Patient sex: M
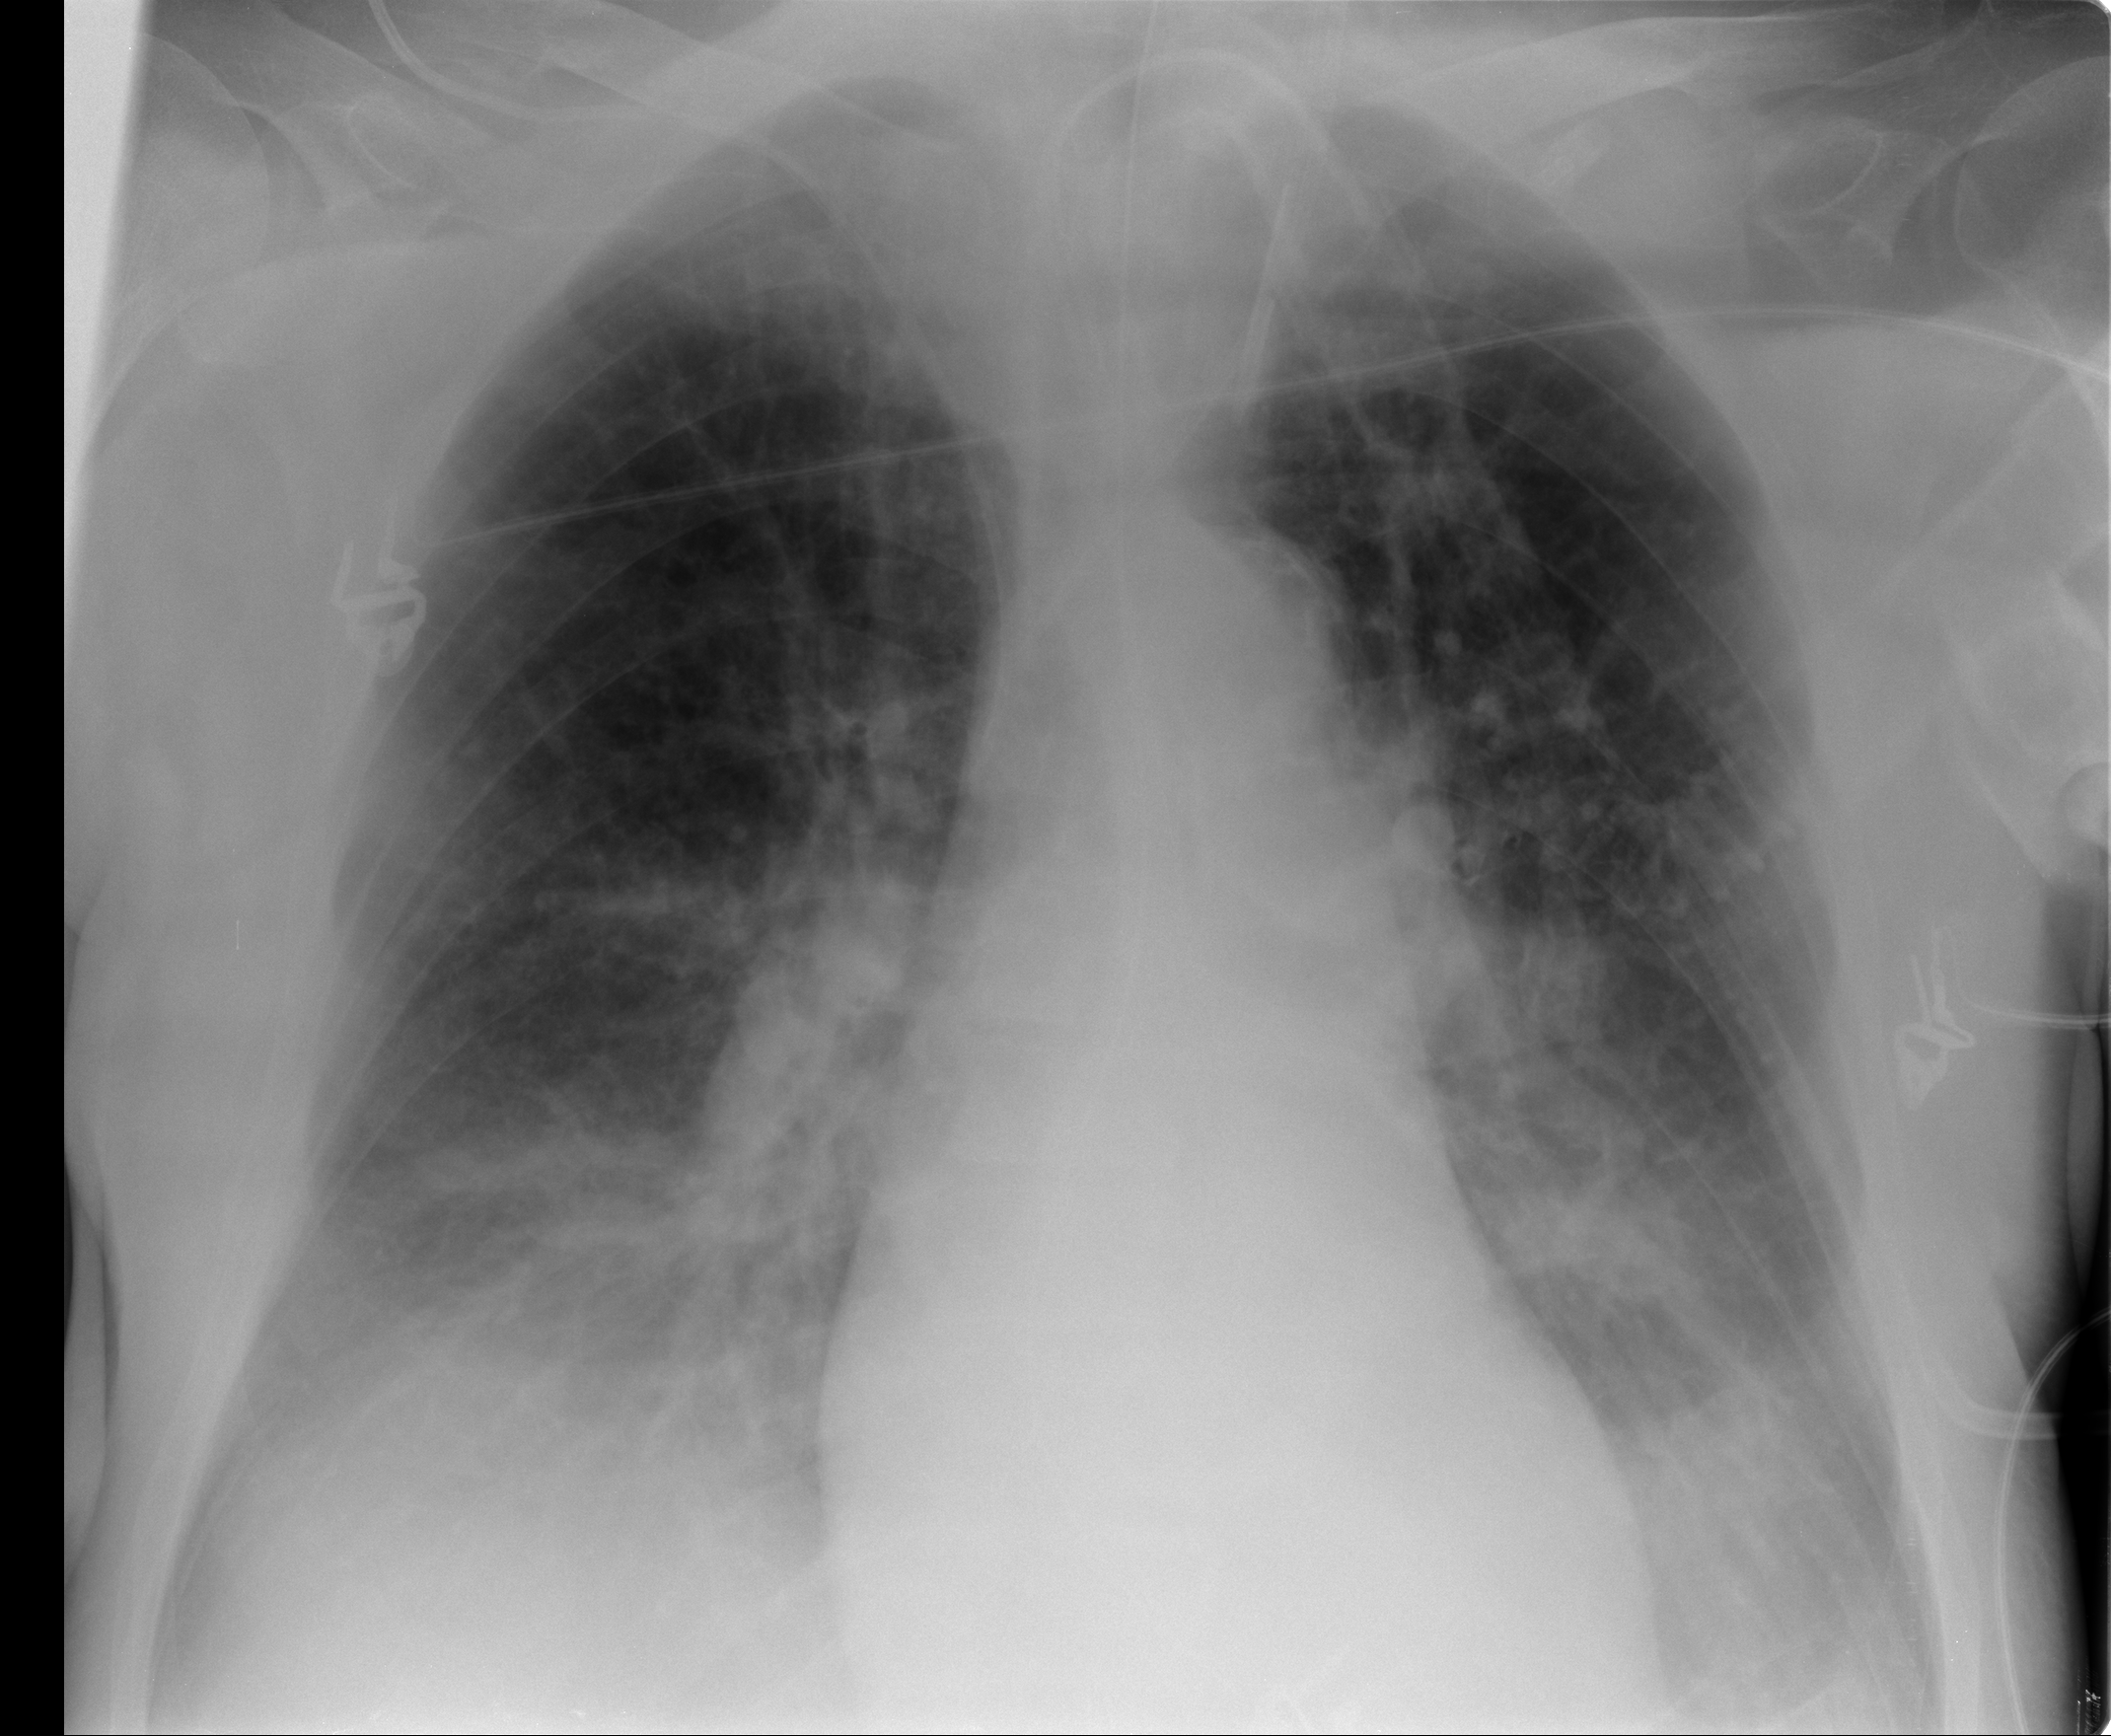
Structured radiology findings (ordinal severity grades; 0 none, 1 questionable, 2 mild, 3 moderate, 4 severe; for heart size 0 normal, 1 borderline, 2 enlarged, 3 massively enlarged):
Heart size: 0
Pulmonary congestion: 2
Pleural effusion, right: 1
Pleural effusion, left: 1
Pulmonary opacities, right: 2
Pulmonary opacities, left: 2
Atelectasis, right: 2
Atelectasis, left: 2